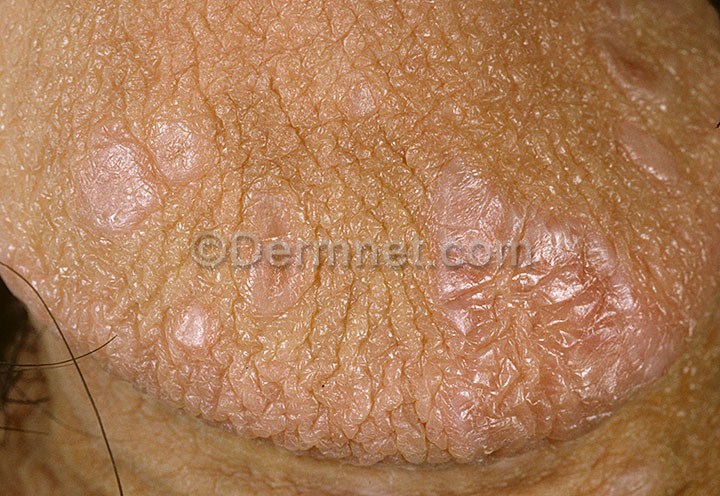
Disease: Psoriasis pictures Lichen Planus and related diseases